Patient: sex M, age 64
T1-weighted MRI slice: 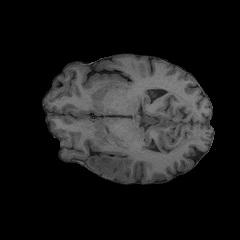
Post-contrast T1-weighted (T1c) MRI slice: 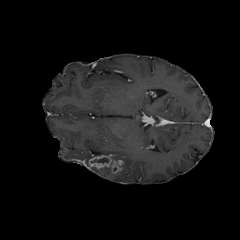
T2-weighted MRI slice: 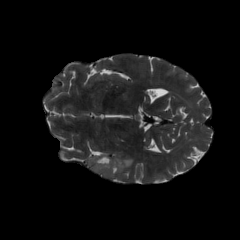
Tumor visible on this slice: yes
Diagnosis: Glioblastoma, IDH-wildtype
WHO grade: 4